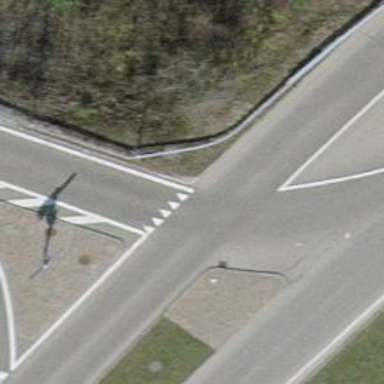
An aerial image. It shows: Road with "give way" sign.